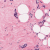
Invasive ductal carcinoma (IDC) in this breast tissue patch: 1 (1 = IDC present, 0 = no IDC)